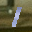
Label: 1